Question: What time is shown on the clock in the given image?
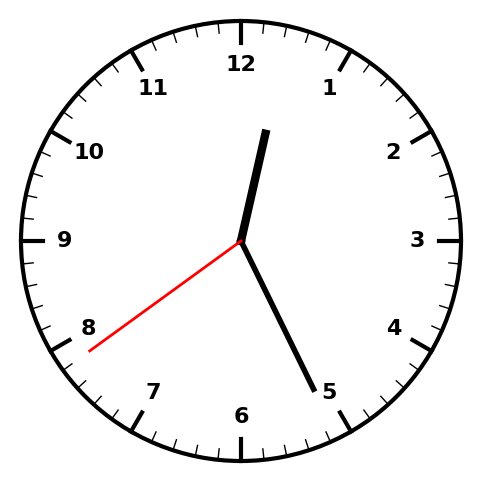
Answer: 12:25:39